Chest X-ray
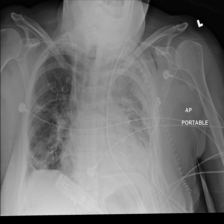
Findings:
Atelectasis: negative
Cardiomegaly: negative
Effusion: positive
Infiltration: negative
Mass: negative
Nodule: negative
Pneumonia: negative
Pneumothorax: negative
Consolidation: negative
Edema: negative
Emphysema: negative
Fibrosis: negative
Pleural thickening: negative
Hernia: negative